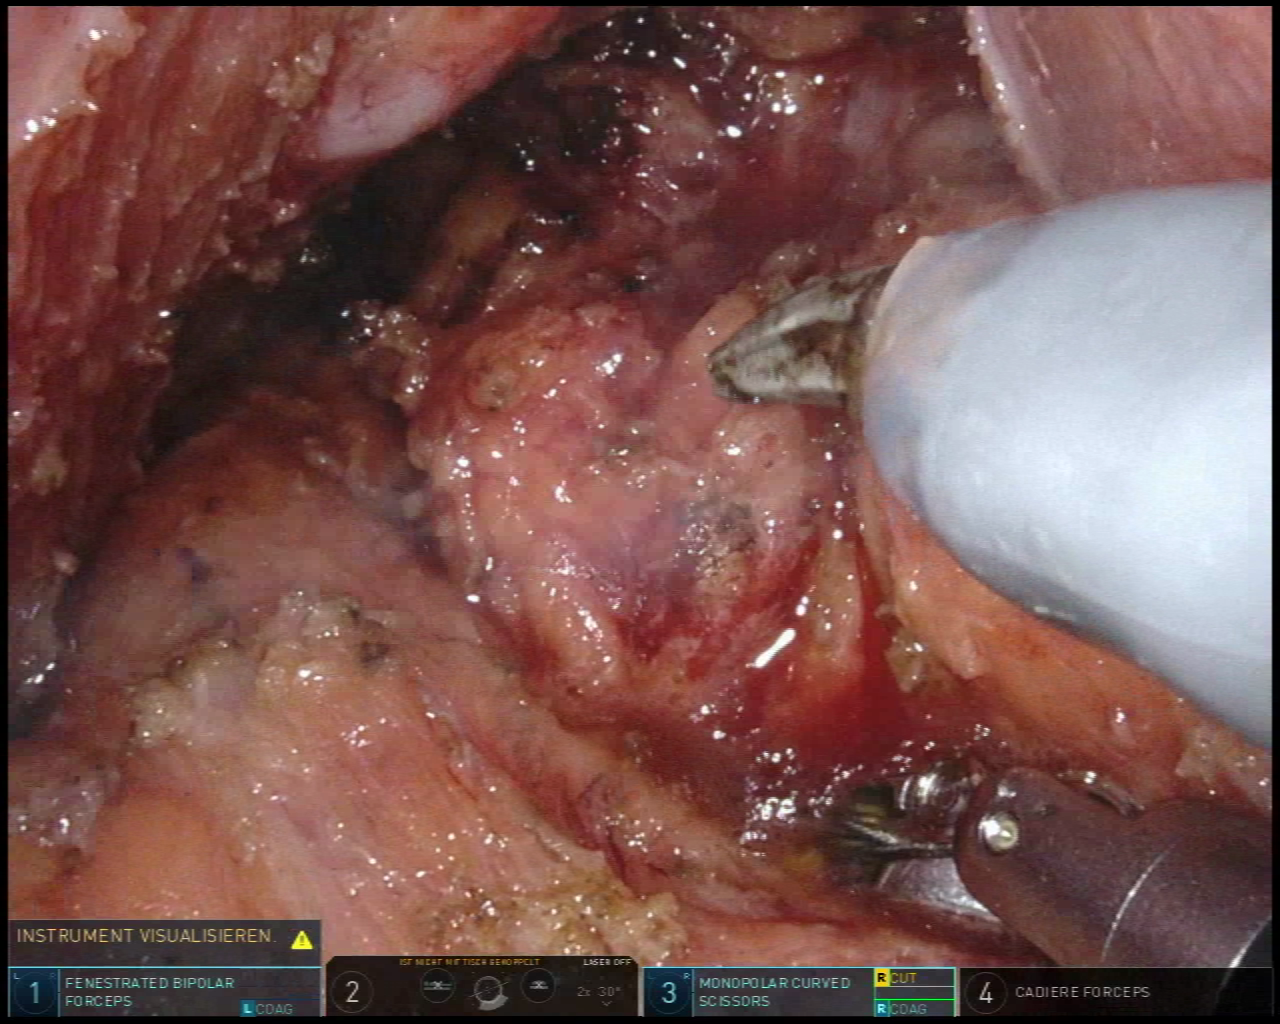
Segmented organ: vesicular_glands
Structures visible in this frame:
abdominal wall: no
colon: no
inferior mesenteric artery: no
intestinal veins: no
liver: no
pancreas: no
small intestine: no
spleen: no
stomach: no
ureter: no
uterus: no
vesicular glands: yes